Question: I'm using Urban Airship push notification plugin in android. Everything working fine but in above Android 4.4 push notification icon is become white and not showing notification icon. This issue is only in Lolypop (>4.4). Any help is appreciated thanks.

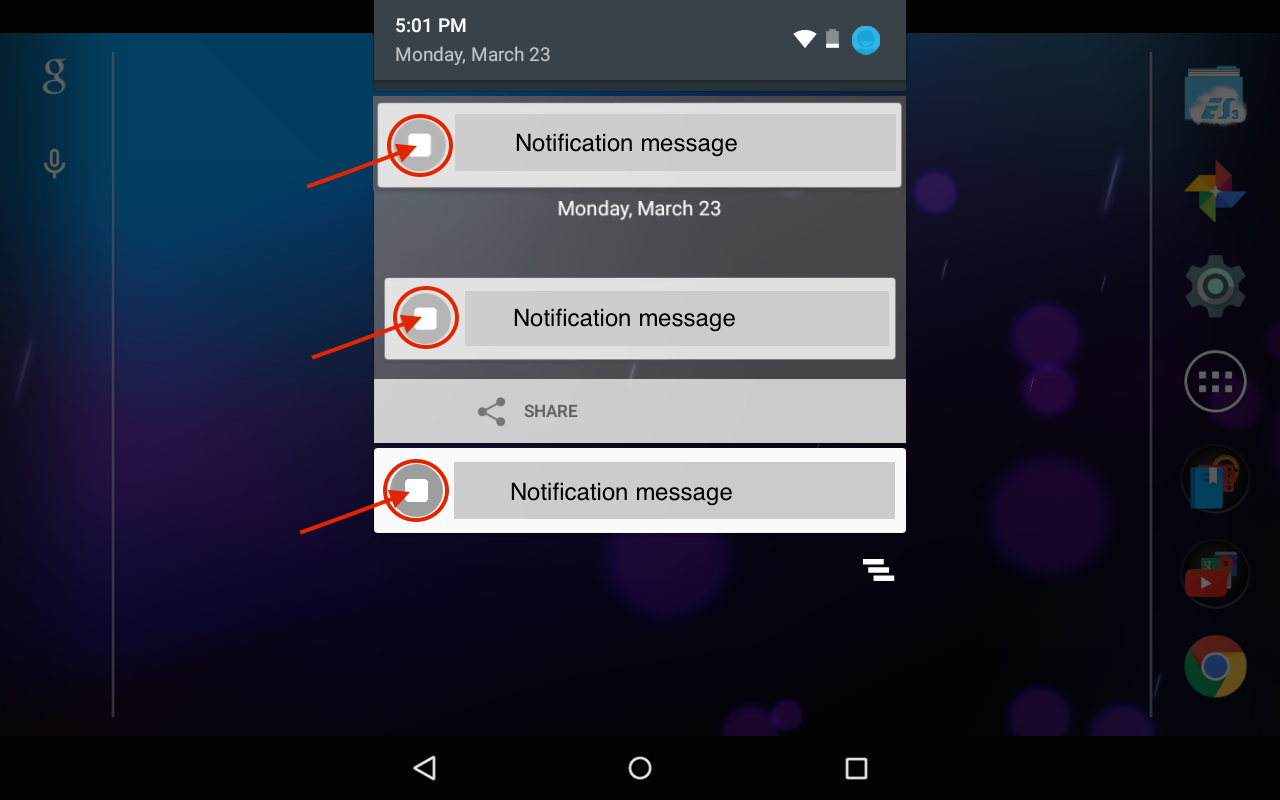
Answer: It appears that apps that target SDK 21 (Lollipop) icons are automatically filtered to white - <URL> with the following:
'''
@Override
public void execute(final Application application) {
// Parse cordova config options
AirshipOptions configOptions = new AirshipOptions(application);
final boolean enablePushOnLaunch = configOptions.getBoolean(ENABLE_PUSH_ONLAUNCH, false);
UAirship.takeOff(application, getAirshipConfig(application, configOptions), new UAirship.OnReadyCallback() {
@Override
public void onAirshipReady(UAirship airship) {
// Create a new notification factory
DefaultNotificationFactory defaultNotificationFactory = new DefaultNotificationFactory(application);
// Customize the notification icon and accent color
defaultNotificationFactory.setSmallIconId(R.drawable.ic_notification);
defaultNotificationFactory.setColor(NotificationCompat.COLOR_DEFAULT);
// Set the factory
airship.getPushManager().setNotificationFactory(defaultNotificationFactory);
if (enablePushOnLaunch) {
airship.getPushManager().setUserNotificationsEnabled(true);
}
}
});
}
'''
Replace the 'R.drawable_ic_notification' with an icon you included in your project.
Update:
Released 3.0.0 of the plugin that allows you to specify the accent color and drawable name in the config without modifying any code.
'''
<!-- Override the Android notification icon -->
<preference name="com.urbanairship.notification_icon" value="ic_notification" />
<!-- Specify the notification accent color for Android API 21+ (Lollipop) -->
<preference name="com.urbanairship.notification_accent_color" value="#0000ff" />
'''
More info can be found here - <URL>